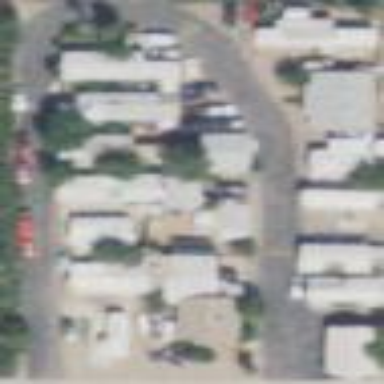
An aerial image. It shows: Residential area known as trailer park.